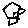
Label: hexagon